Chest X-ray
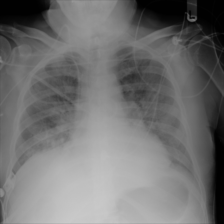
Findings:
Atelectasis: negative
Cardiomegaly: negative
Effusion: negative
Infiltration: positive
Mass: negative
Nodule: negative
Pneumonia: negative
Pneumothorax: negative
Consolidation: negative
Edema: negative
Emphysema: negative
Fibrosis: negative
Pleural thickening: negative
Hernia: negative